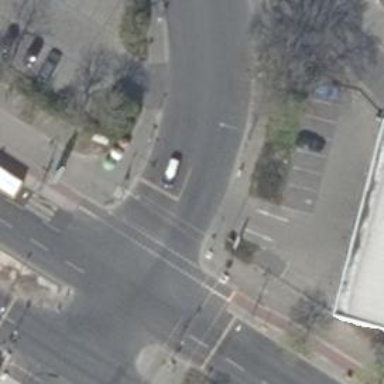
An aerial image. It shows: Unmarked road crossing.